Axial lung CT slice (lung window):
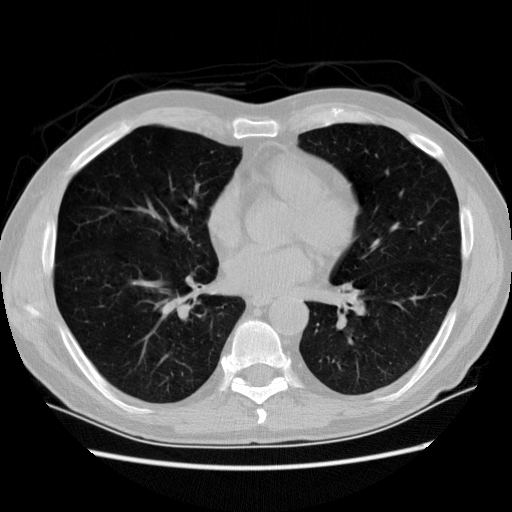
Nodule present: no